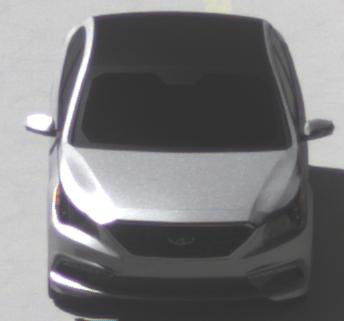
Make: Hyundai
Model: Sonata
Detailed model: Gen. 7
Model produced from: 2015
Model produced until: 2017
Doors: 4
Color: white
Road condition: dry road
Daytime: midday
Contrast: high contrast